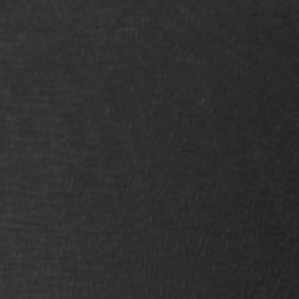
Label: frost